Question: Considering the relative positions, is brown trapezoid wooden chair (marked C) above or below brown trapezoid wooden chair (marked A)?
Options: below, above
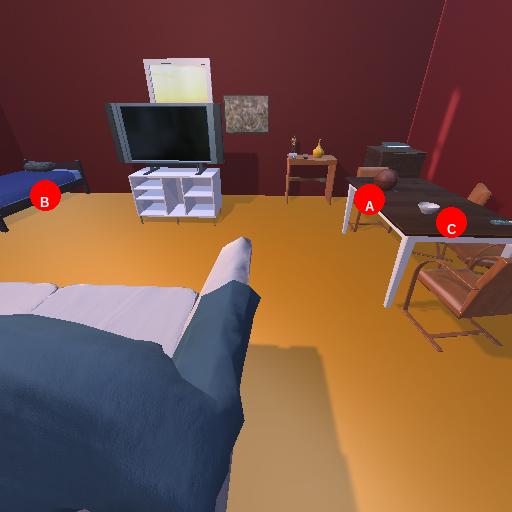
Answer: below